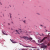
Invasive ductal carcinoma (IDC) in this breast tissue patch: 0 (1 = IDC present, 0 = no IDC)